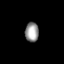
Tissue: lung
Cell type: Epithelial cells
Senescence score: 0.2213
Nuclear area (px): 260
Mean DAPI intensity: 152.185